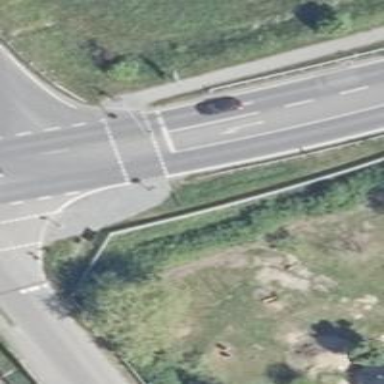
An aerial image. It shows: Road with traffic signals.